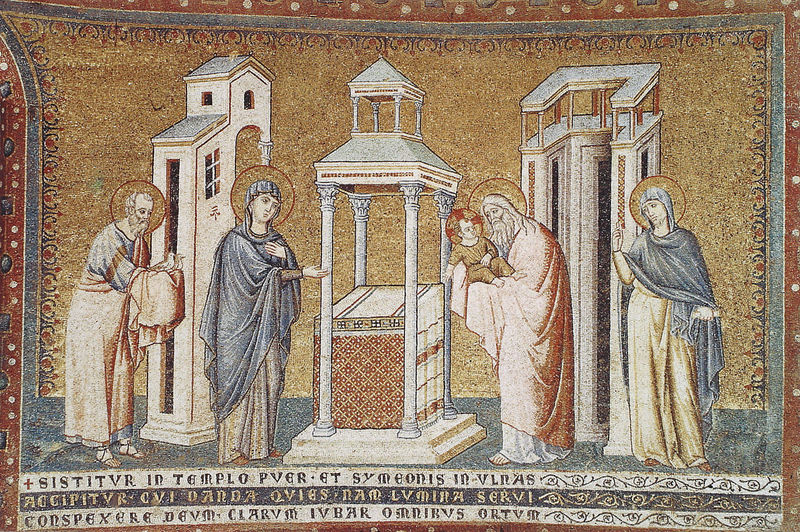
Titel: Apsismosaik
Künstler: Pietro Cavallini
Standort: Rom, S. Maria in Trastevere (EU - I - Latium)
Schlagwörter: blau, gott, vogel, frauen, säule, säulen, tisch, gebäude, rot, tuch, muster, ornament, bart, falten, taube, häuser, vögel, gewand, gold, mantel, stickerei, drei, kind, mutter, vater, schrift, figuren, schriftzeichen, vier, tauben, text, mosaik, altar, heiligenschein, nimbus, christus, jesus, mittelalter, tempel, opfer, fresko, taufe, maria, schrein, hau, joseph, latein, jesuskind, heiliger geist, beschneidung, simon, altartuch